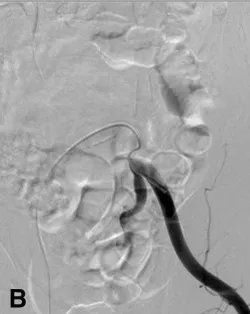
Digital subtraction arteriogram of the left inferior epigastric artery. B) The branches of the inferior epigastric artery embolized with polyvinyl alcohol.
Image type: radiology (ct)